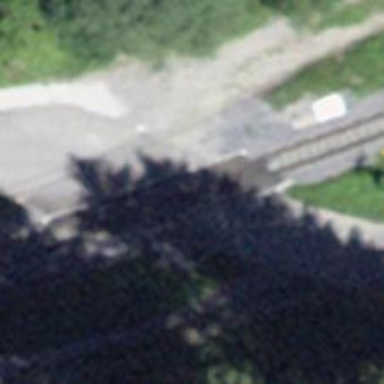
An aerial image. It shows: Railway level crossing.